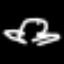
Label: frog